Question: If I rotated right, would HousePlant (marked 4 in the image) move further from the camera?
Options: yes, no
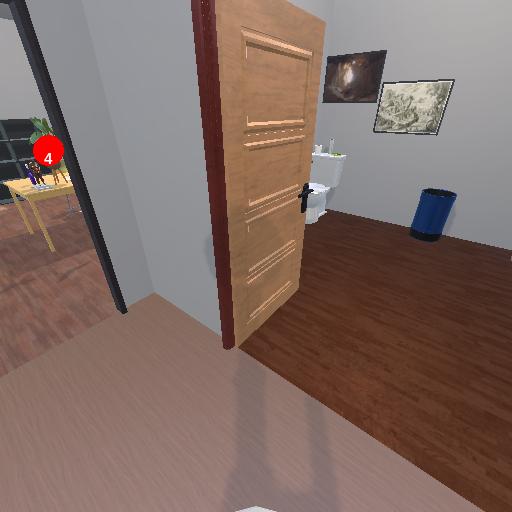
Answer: yes